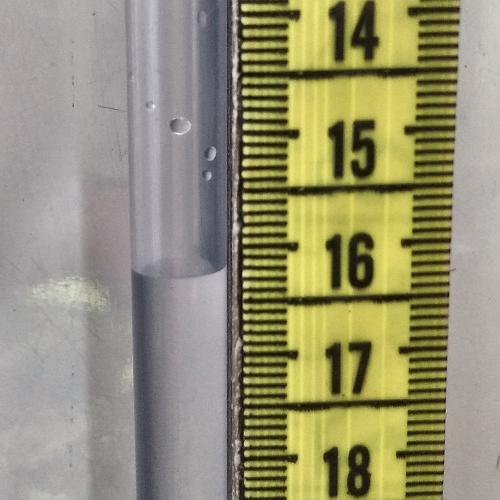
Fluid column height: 16.2 cm